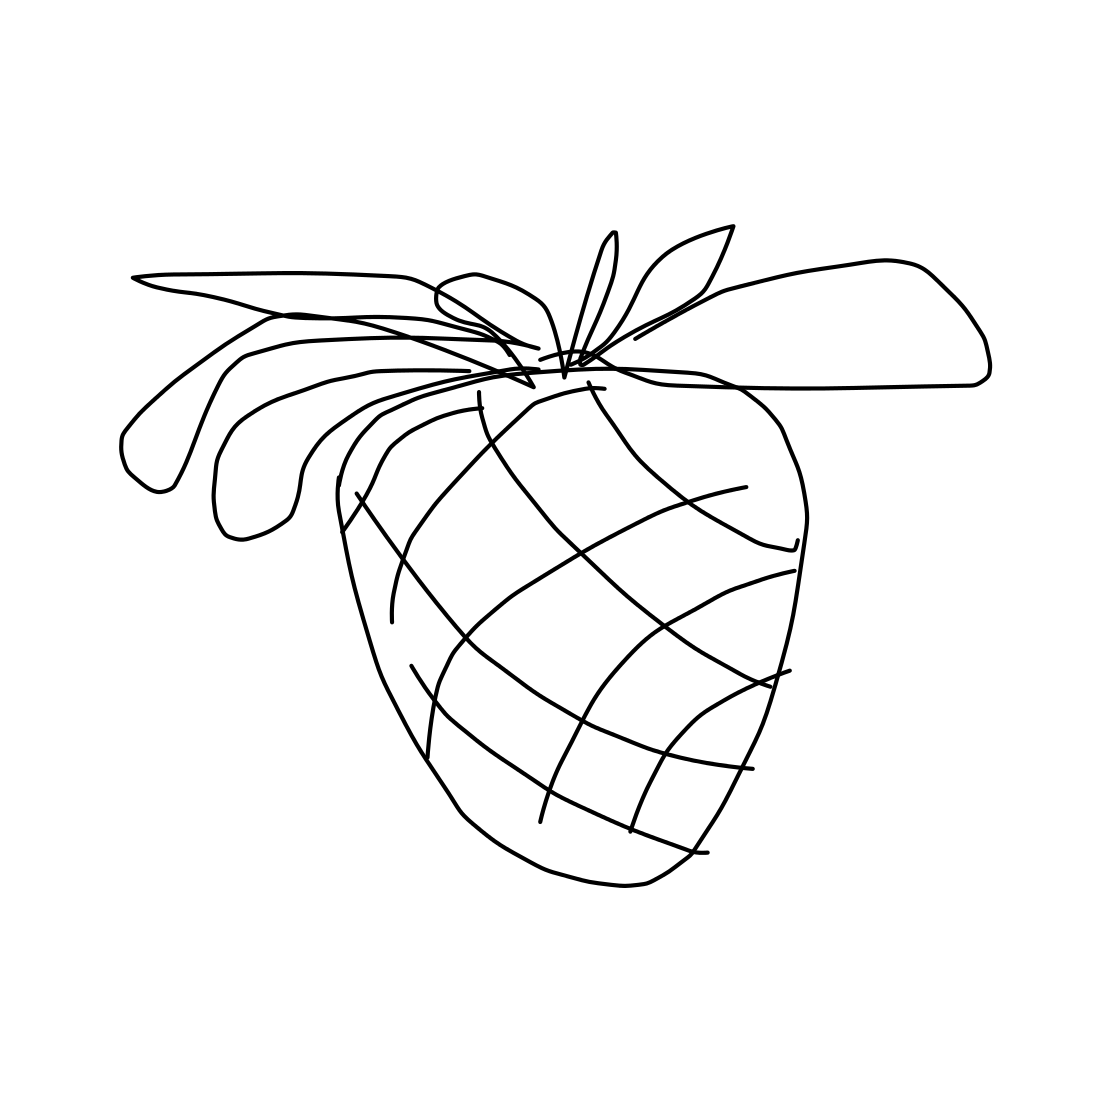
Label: pineapple